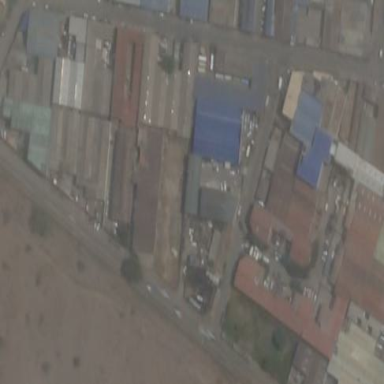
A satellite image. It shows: Industrial area enclosed by wall.